Aerial crown-view tile of a tropical tree (Barro Colorado Island, Panama), acquired 20250715:
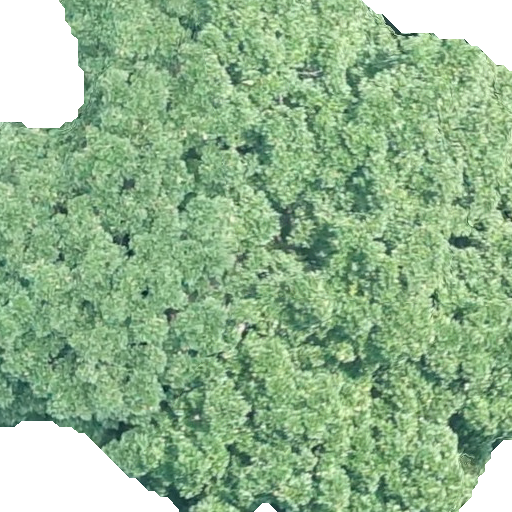
Species: Ficus obtusifolia
GBIF accepted scientific name: Ficus obtusifolia
Crown area: 441.856 m²